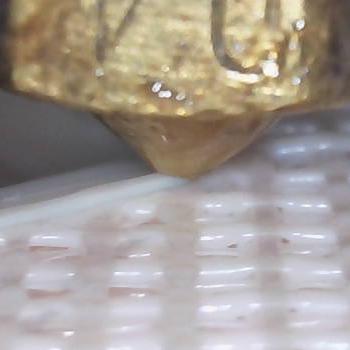
Flow rate: 79%